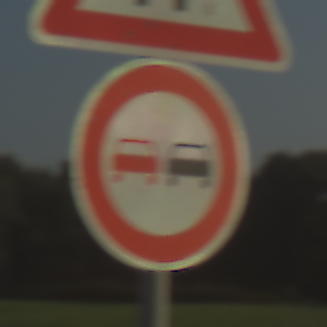
Verkehrszeichen: Ueberholverbot
Zusatzzeichen oben: EinseitigVerengteFahrbahnLinks
Umgebung: Outdoor, Nature
Tageszeit: MorningAfternoon
Wetter: Clear
Licht: Natural
Jahreszeit: NotSpecified
Kontrast: HighContrast